Question:
kisibasi is a calculated value and it it result of satisMiktari/pax like 51/3 = 17
and total adding per values.
for example emin total should be like: 105/45= 2,311 but it adding 17,00+1,29 as its normal behaivour.
how can I find the true calculation?
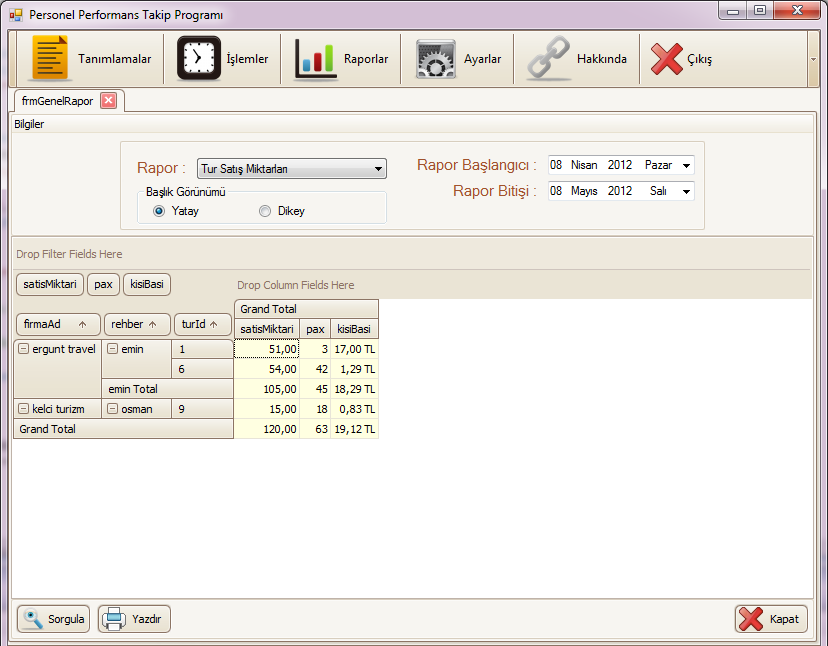
Answer: I solved problem with not using that total. because there is no solution for it.